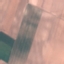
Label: AnnualCrop